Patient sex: M
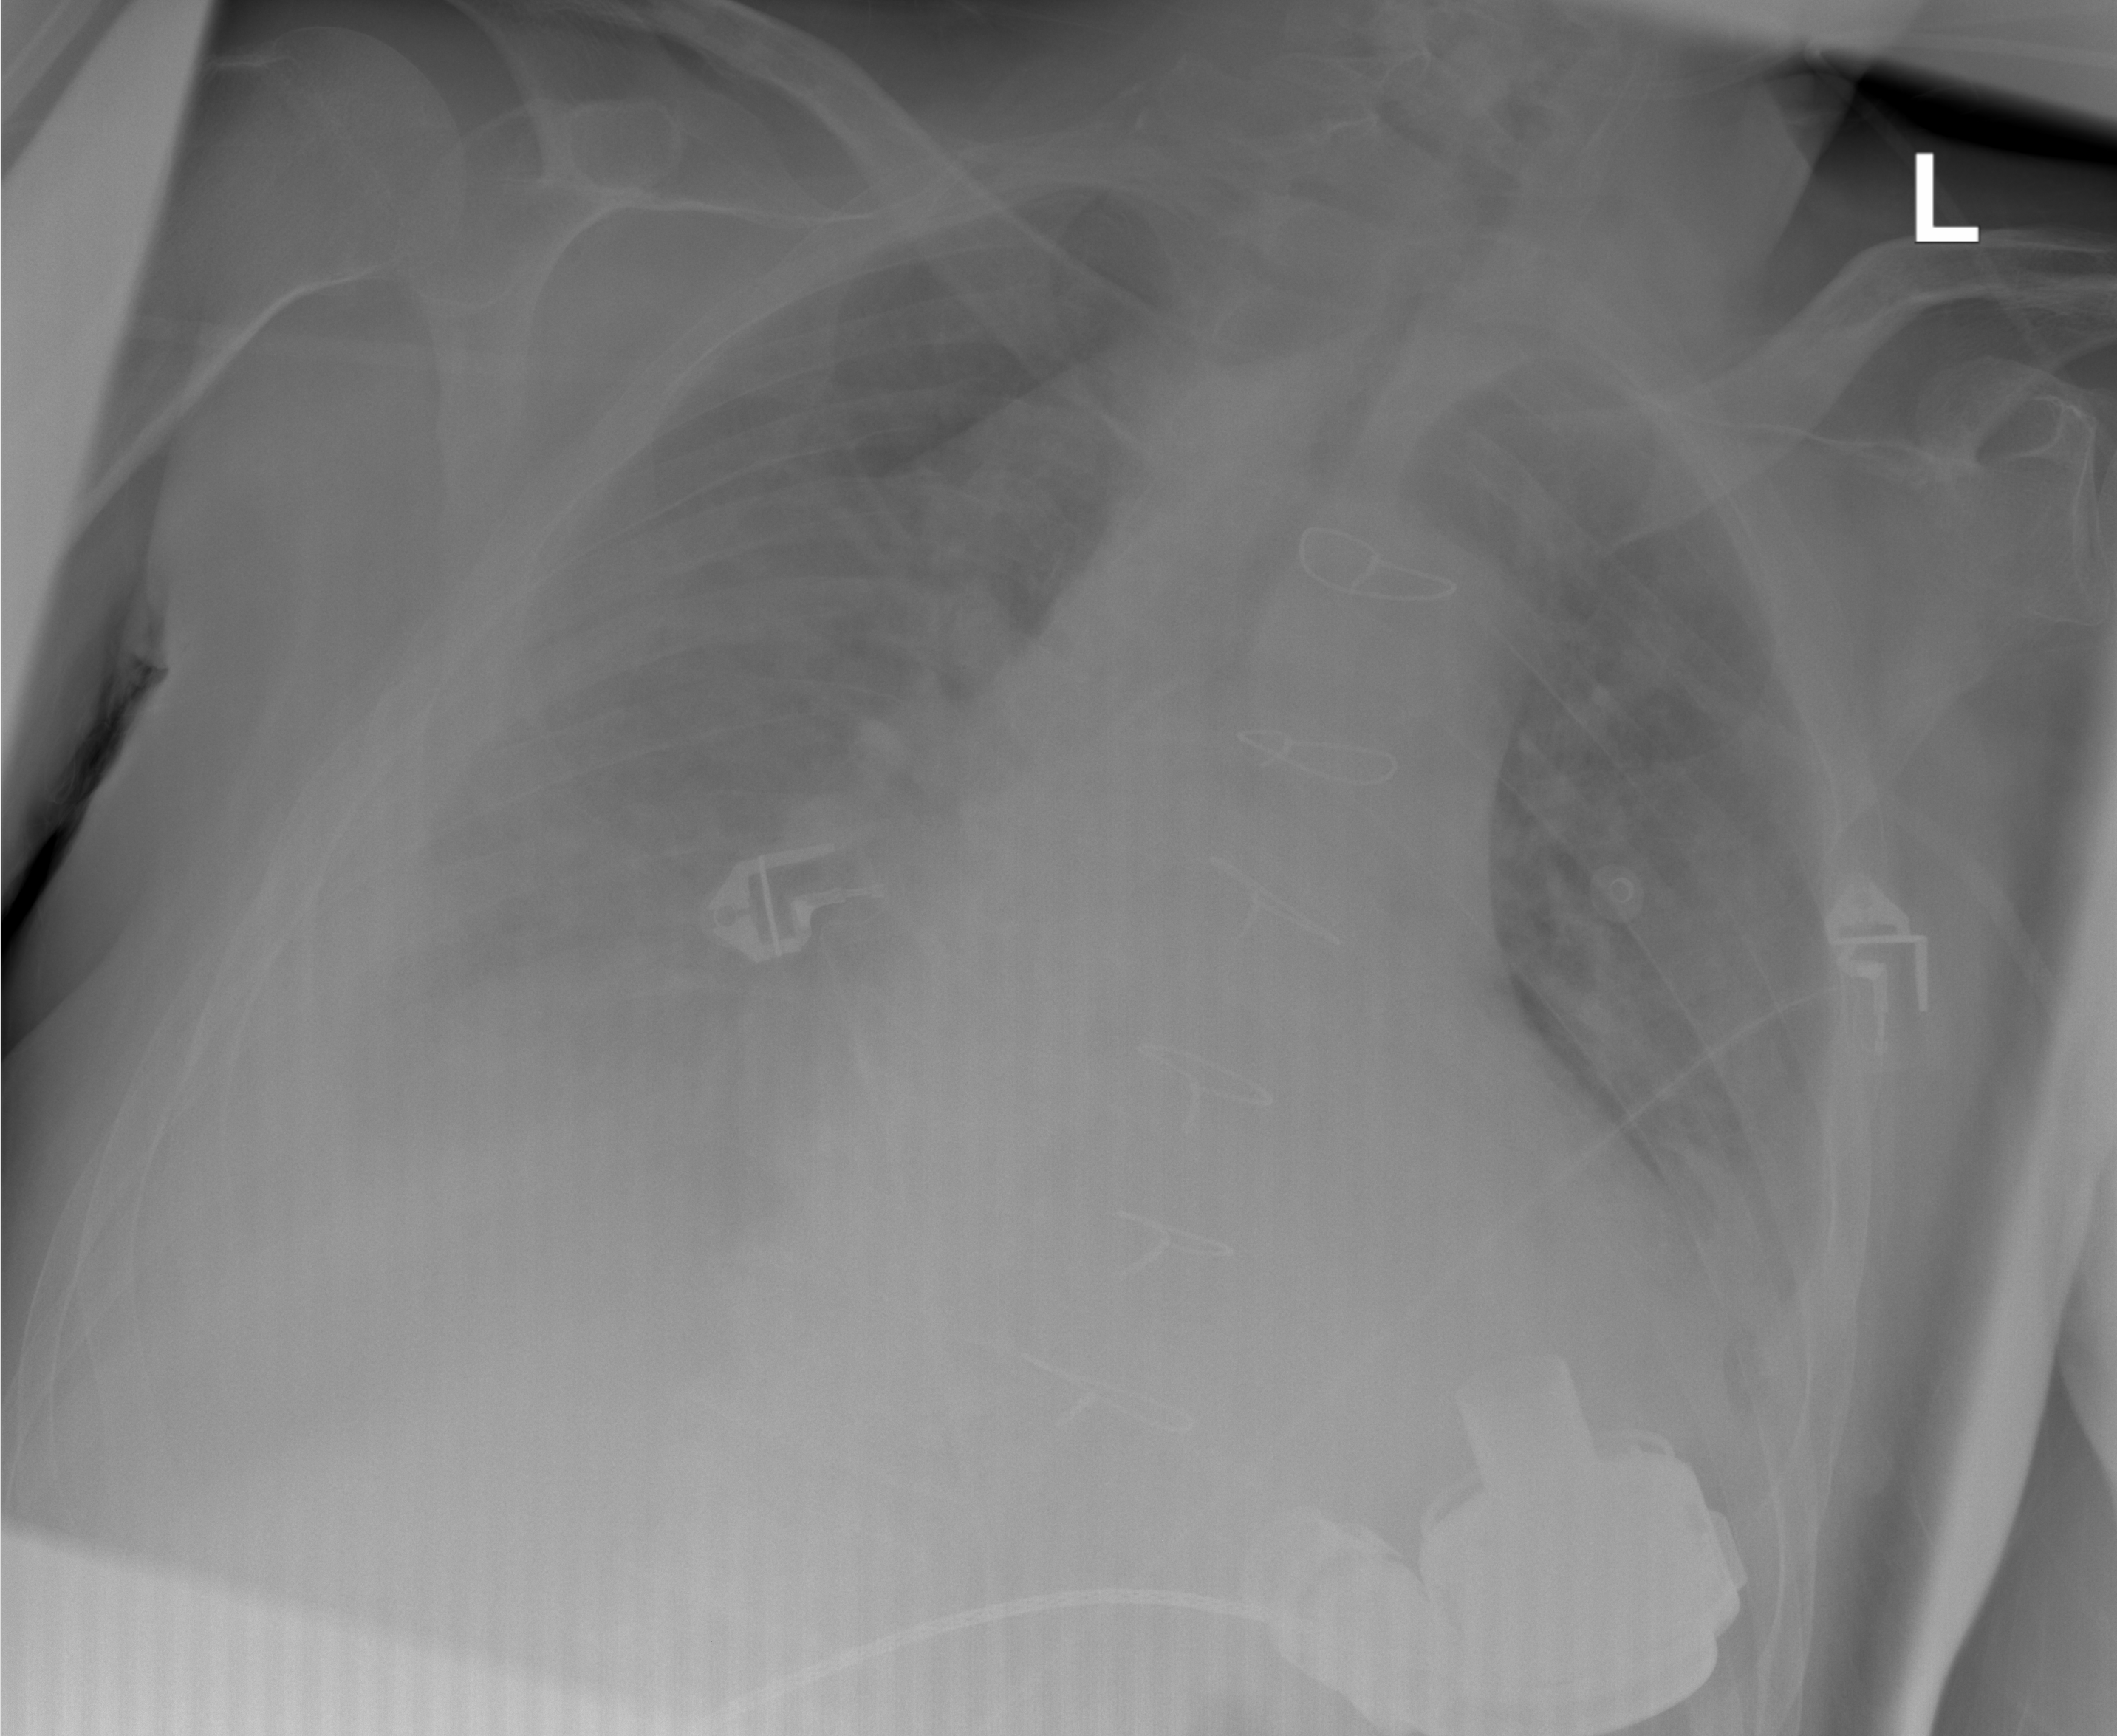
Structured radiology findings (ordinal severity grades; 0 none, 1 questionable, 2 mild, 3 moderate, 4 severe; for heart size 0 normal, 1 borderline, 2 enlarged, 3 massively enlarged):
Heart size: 3
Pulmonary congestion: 2
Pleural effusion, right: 3
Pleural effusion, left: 3
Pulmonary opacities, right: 1
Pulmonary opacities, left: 1
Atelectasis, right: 2
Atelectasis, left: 2